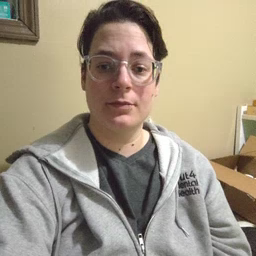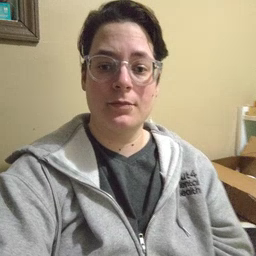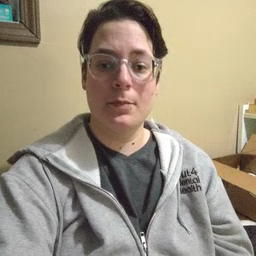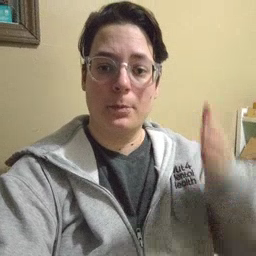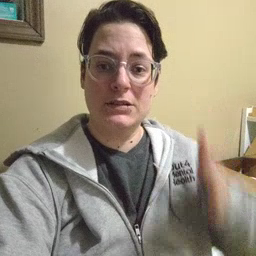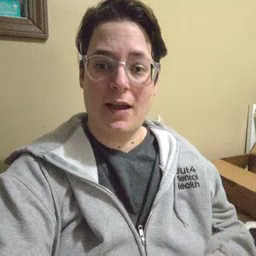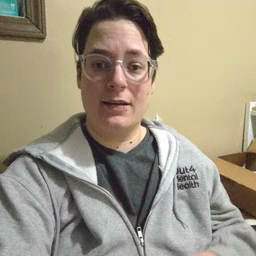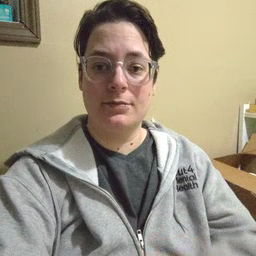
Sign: beside